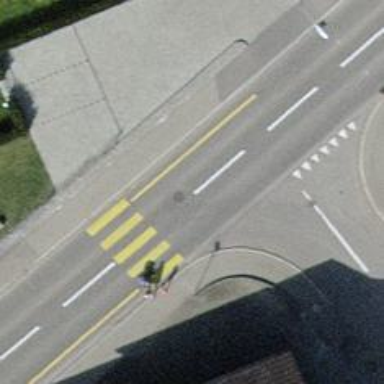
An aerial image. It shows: Marked crossing on footway.